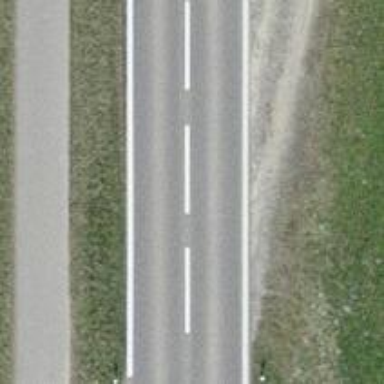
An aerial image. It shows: Secondary road with asphalt surface.